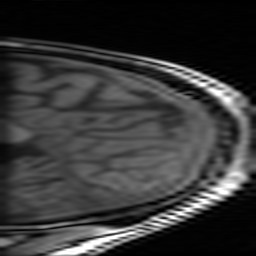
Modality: inplaneT1
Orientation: sagittal